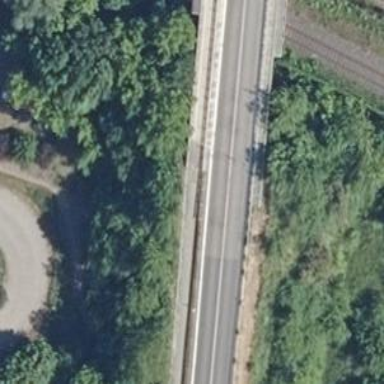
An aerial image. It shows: Concrete path bridge.